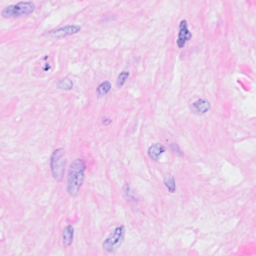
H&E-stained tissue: Breast